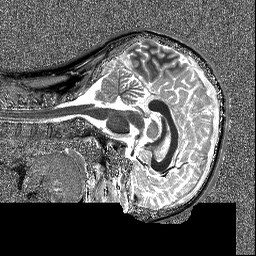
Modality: T1map
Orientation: sagittal
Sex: female